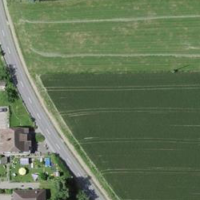
EUNIS habitat code: 52
Species observed at this site:
Primula veris